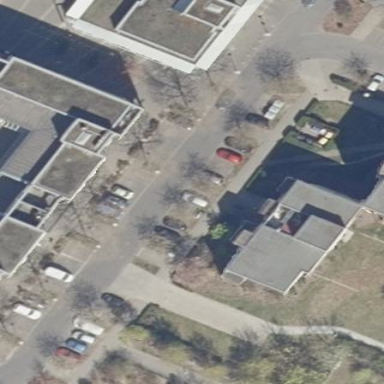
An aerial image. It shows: Street-side parking area.